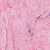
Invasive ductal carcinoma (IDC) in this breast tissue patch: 0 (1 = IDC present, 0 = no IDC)